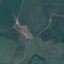
Land use / land cover: Pasture